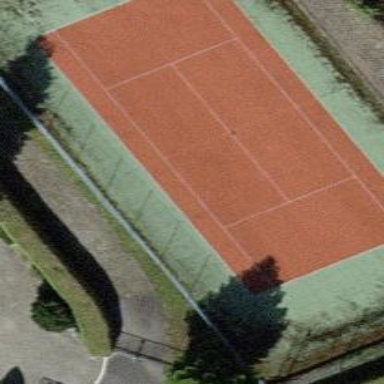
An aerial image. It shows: Tennis court on the leisure land pitch.